Question:
I want to add an opaque button in such a way that I can see the background image and the button can still be clicked, like the sign-in button in the above image. How would I go about this?
Here is my HTML:
'''
<html>
<head>
<title>Subjects</title>
<style>
body{
background-color:black;
background-repeat: no-repeat;
background-size: 100% 100%;
}
.title {
height: 62px;
width: 231px;
background-color:#446CB3;
border-bottom-left-radius: 25px;
margin-top: 81px;
margin-left: 28px;
}
</style>
</head>
<body>
<div class="title">
</div>
</body>
</html>
'''
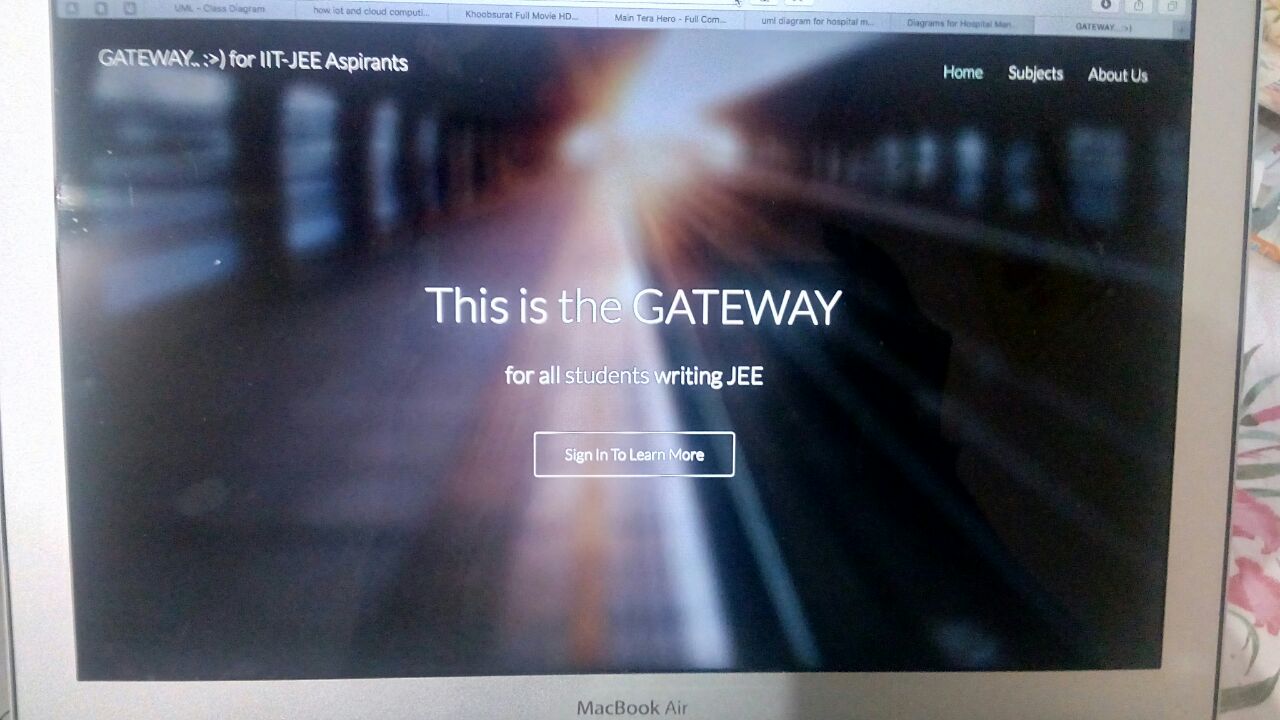
Answer: You mean like... a transparent link?
'''
body {
background: #ccc url('http://lorempixel.com/g/1024/768') no-repeat 50% 50% /cover;
margin: 0;
min-height: 100vh;
display: flex;
align-items: center;
justify-content: center;
}
a {
color: white;
border: 2px solid white;
padding: 2rem;
font-size: 3rem;
}
'''
'''
<a href="#" onclick="alert('It's working!')">Transparent link</a>
'''
Or an invisible link?
'''
body {
background: #ccc url('http://lorempixel.com/g/1024/768') no-repeat 50% 50% /cover;
margin: 0;
min-height: 100vh;
display: flex;
align-items: center;
justify-content: center;
}
a {
padding: 2rem;
font-size: 3rem;
opacity: 0;
}
'''
'''
<a href="#" onclick="alert('It's working!')">Invisible link</a>
'''